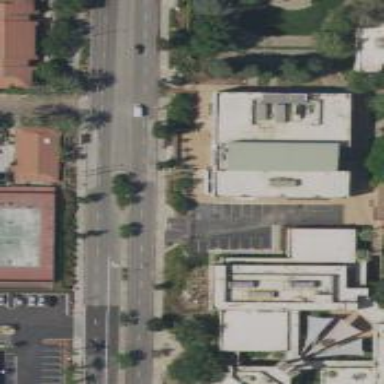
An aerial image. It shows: University building.